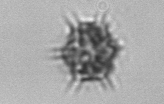
Label: Dictyocha